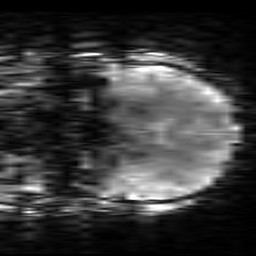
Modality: T2starw
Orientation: coronal
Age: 25
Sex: female
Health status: healthy
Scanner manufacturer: siemens
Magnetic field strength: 3 T
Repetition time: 0.7 s
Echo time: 0.02 s